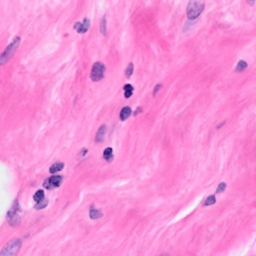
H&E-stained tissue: Breast